Question: Hello all I'm a newbie in android development. Review my coding, I would to print output from 'firebase' into card view where it shows all the data, but when I create class model with different type of value such as string and double value from 'firebase' it fails to convert. Why the problem like that? I would also like the solution as well.
What I have tried is using 'Datasnapshot' to fetch data from 'firebase' and convert string value into double value.
Firebase :

Function to retrieve the value
'''
{
@Override
public void onDataChange(@NonNull DataSnapshot dataSnapshot)
{
lrpModels =new ArrayList<>();
for (DataSnapshot postSnapshot : dataSnapshot.getChildren())
{
//the problem at this line
LRP_model lrpC = postSnapshot.getValue(LRP_model.class);
lrpModels.add(lrpC);
}
//creating adapter
mLRPAdapter = new LRPAdapter(getApplication(),lrpModels, "LRP");
//add the adapter to the recyclerview
recyclerView.setAdapter(mLRPAdapter);
}
@Override
public void onCancelled(@NonNull DatabaseError databaseError) {
}
});
'''
Model class
'''
private String uid;
private String lrpName;
private String lrpDesc;
private String lrpStartpoint;
double lrpSLat;
double lrpSLng;
private String lrpEndpoint;
double lrpELat;
double lrpELng;
private String lrpDistance;
private String lrpSubRegion;
private String lrpRegion;
private String userId;
private ArrayList<Route_model> route_models;
public LRP_model(){}
public LRP_model(String uid, String lrpName, String lrpDesc, String lrpStartpoint, double lrpSLat, double lrpSLng, String lrpEndpoint, double lrpELat, double lrpELng, String lrpDistance, String lrpSubRegion, String lrpRegion, String userId, ArrayList<Route_model>route_models) {
this.uid = uid;
this.lrpName = lrpName;
this.lrpDesc = lrpDesc;
this.lrpStartpoint = lrpStartpoint;
this.lrpSLat = lrpSLat;
this.lrpSLng = lrpSLng;
this.lrpEndpoint = lrpEndpoint;
this.lrpELat = lrpELat;
this.lrpELng = lrpELng;
this.lrpDistance = lrpDistance;
this.lrpSubRegion = lrpSubRegion;
this.lrpRegion = lrpRegion;
this.userId = userId;
this.route_models = route_models;
}
public void setUid(String uid) {
this.uid = uid;
}
public void setLrpName(String lrpName) {
this.lrpName = lrpName;
}
public void setLrpDesc(String lrpDesc) {
this.lrpDesc = lrpDesc;
}
public void setLrpStartpoint(String lrpStartpoint) {
this.lrpStartpoint = lrpStartpoint;
}
public void setLrpSLat(double lrpSLat) {
this.lrpSLat = lrpSLat;
}
public void setLrpSLng(double lrpSLng) {
this.lrpSLng = lrpSLng;
}
public void setLrpEndpoint(String lrpEndpoint) {
this.lrpEndpoint = lrpEndpoint;
}
public void setLrpELat(double lrpELat) {
this.lrpELat = lrpELat;
}
public void setLrpELng(double lrpELng) {
this.lrpELng = lrpELng;
}
public void setLrpDistance(String lrpDistance) {
this.lrpDistance = lrpDistance;
}
public void setLrpSubRegion(String lrpSubRegion) {
this.lrpSubRegion = lrpSubRegion;
}
public void setLrpRegion(String lrpRegion) {
this.lrpRegion = lrpRegion;
}
public void setUserId(String userId) {
this.userId = userId;
}
public String getUid() {
return uid;
}
public String getLrpName() {
return lrpName;
}
public String getLrpDesc() {
return lrpDesc;
}
public String getLrpStartpoint() {
return lrpStartpoint;
}
public double getLrpSLat() {
return lrpSLat;
}
public double getLrpSLng() {
return lrpSLng;
}
public String getLrpEndpoint() {
return lrpEndpoint;
}
public double getLrpELat() {
return lrpELat;
}
public double getLrpELng() {
return lrpELng;
}
public String getLrpDistance() {
return lrpDistance;
}
public String getLrpSubRegion() {
return lrpSubRegion;
}
public String getLrpRegion() {
return lrpRegion;
}
public String getUserId() {
return userId;
}
public ArrayList<Route_model> getRoute_models(){
return route_models;
}
public void setRoute_models(ArrayList<Route_model> route_models){
this.route_models = route_models;
}
}
'''
I expected the value to be retrieved as a 'double' and can be used to put lat and long into the map as well, but the error shown failed to convert the string value.
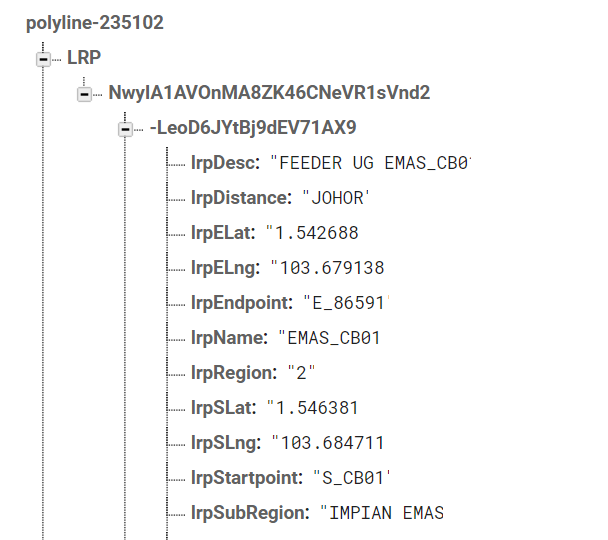
Answer: After checking <URL> found that you have taken double as data type. Change it to String for
'''
double lrpSLat; change to String lrpSLat;
double lrpSLng; change to String lrpSLng;
double lrpELat; change to String lrpELat;
double lrpELng; change to String lrpELng;
'''
your updated LRP_model will be
'''
package com.prime_components; public class LRP_model implements Serializable {
private String uid;
private String lrpName;
private String lrpDesc;
private String lrpStartpoint;
String lrpSLat;
String lrpSLng;
private String lrpEndpoint;
String lrpELat;
String lrpELng;
private String lrpDistance;
private String lrpSubRegion;
private String lrpRegion;
private String userId;
private ArrayList<Route_model> route_models;
public LRP_model(){}
public LRP_model(String uid, String lrpName, String lrpDesc, String lrpStartpoint, String lrpSLat, String lrpSLng, String lrpEndpoint, String lrpELat, String lrpELng, String lrpDistance, String lrpSubRegion, String lrpRegion, String userId, ArrayList<Route_model>route_models) {
this.uid = uid;
this.lrpName = lrpName;
this.lrpDesc = lrpDesc;
this.lrpStartpoint = lrpStartpoint;
this.lrpSLat = lrpSLat;
this.lrpSLng = lrpSLng;
this.lrpEndpoint = lrpEndpoint;
this.lrpELat = lrpELat;
this.lrpELng = lrpELng;
this.lrpDistance = lrpDistance;
this.lrpSubRegion = lrpSubRegion;
this.lrpRegion = lrpRegion;
this.userId = userId;
this.route_models = route_models;
}
public void setUid(String uid) {
this.uid = uid;
}
public void setLrpName(String lrpName) {
this.lrpName = lrpName;
}
public void setLrpDesc(String lrpDesc) {
this.lrpDesc = lrpDesc;
}
public void setLrpStartpoint(String lrpStartpoint) {
this.lrpStartpoint = lrpStartpoint;
}
public void setLrpSLat(String lrpSLat) {
this.lrpSLat = lrpSLat;
}
public void setLrpSLng(String lrpSLng) {
this.lrpSLng = lrpSLng;
}
public void setLrpEndpoint(String lrpEndpoint) {
this.lrpEndpoint = lrpEndpoint;
}
public void setLrpELat(String lrpELat) {
this.lrpELat = lrpELat;
}
public void setLrpELng(String lrpELng) {
this.lrpELng = lrpELng;
}
public void setLrpDistance(String lrpDistance) {
this.lrpDistance = lrpDistance;
}
public void setLrpSubRegion(String lrpSubRegion) {
this.lrpSubRegion = lrpSubRegion;
}
public void setLrpRegion(String lrpRegion) {
this.lrpRegion = lrpRegion;
}
public void setUserId(String userId) {
this.userId = userId;
}
public String getUid() {
return uid;
}
public String getLrpName() {
return lrpName;
}
public String getLrpDesc() {
return lrpDesc;
}
public String getLrpStartpoint() {
return lrpStartpoint;
}
public String getLrpSLat() {
return lrpSLat;
}
public String getLrpSLng() {
return lrpSLng;
}
public String getLrpEndpoint() {
return lrpEndpoint;
}
public String getLrpELat() {
return lrpELat;
}
public String getLrpELng() {
return lrpELng;
}
public String getLrpDistance() {
return lrpDistance;
}
public String getLrpSubRegion() {
return lrpSubRegion;
}
public String getLrpRegion() {
return lrpRegion;
}
public String getUserId() {
return userId;
}
public ArrayList<Route_model> getRoute_models(){
return route_models;
}
public void setRoute_models(ArrayList<Route_model> route_models){
this.route_models = route_models;
}
}
'''